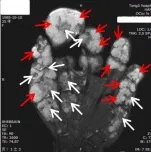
General view and radiographic imaging of the lesion. X-ray images of the right ulnar and radial bones and multiple metacarpophalangeal bones of the right hand show multiple reduced bone densities and partial expansive bone destruction The X-ray shows a relatively normal bone mass in the left arm.
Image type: radiology (x_ray)